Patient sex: M
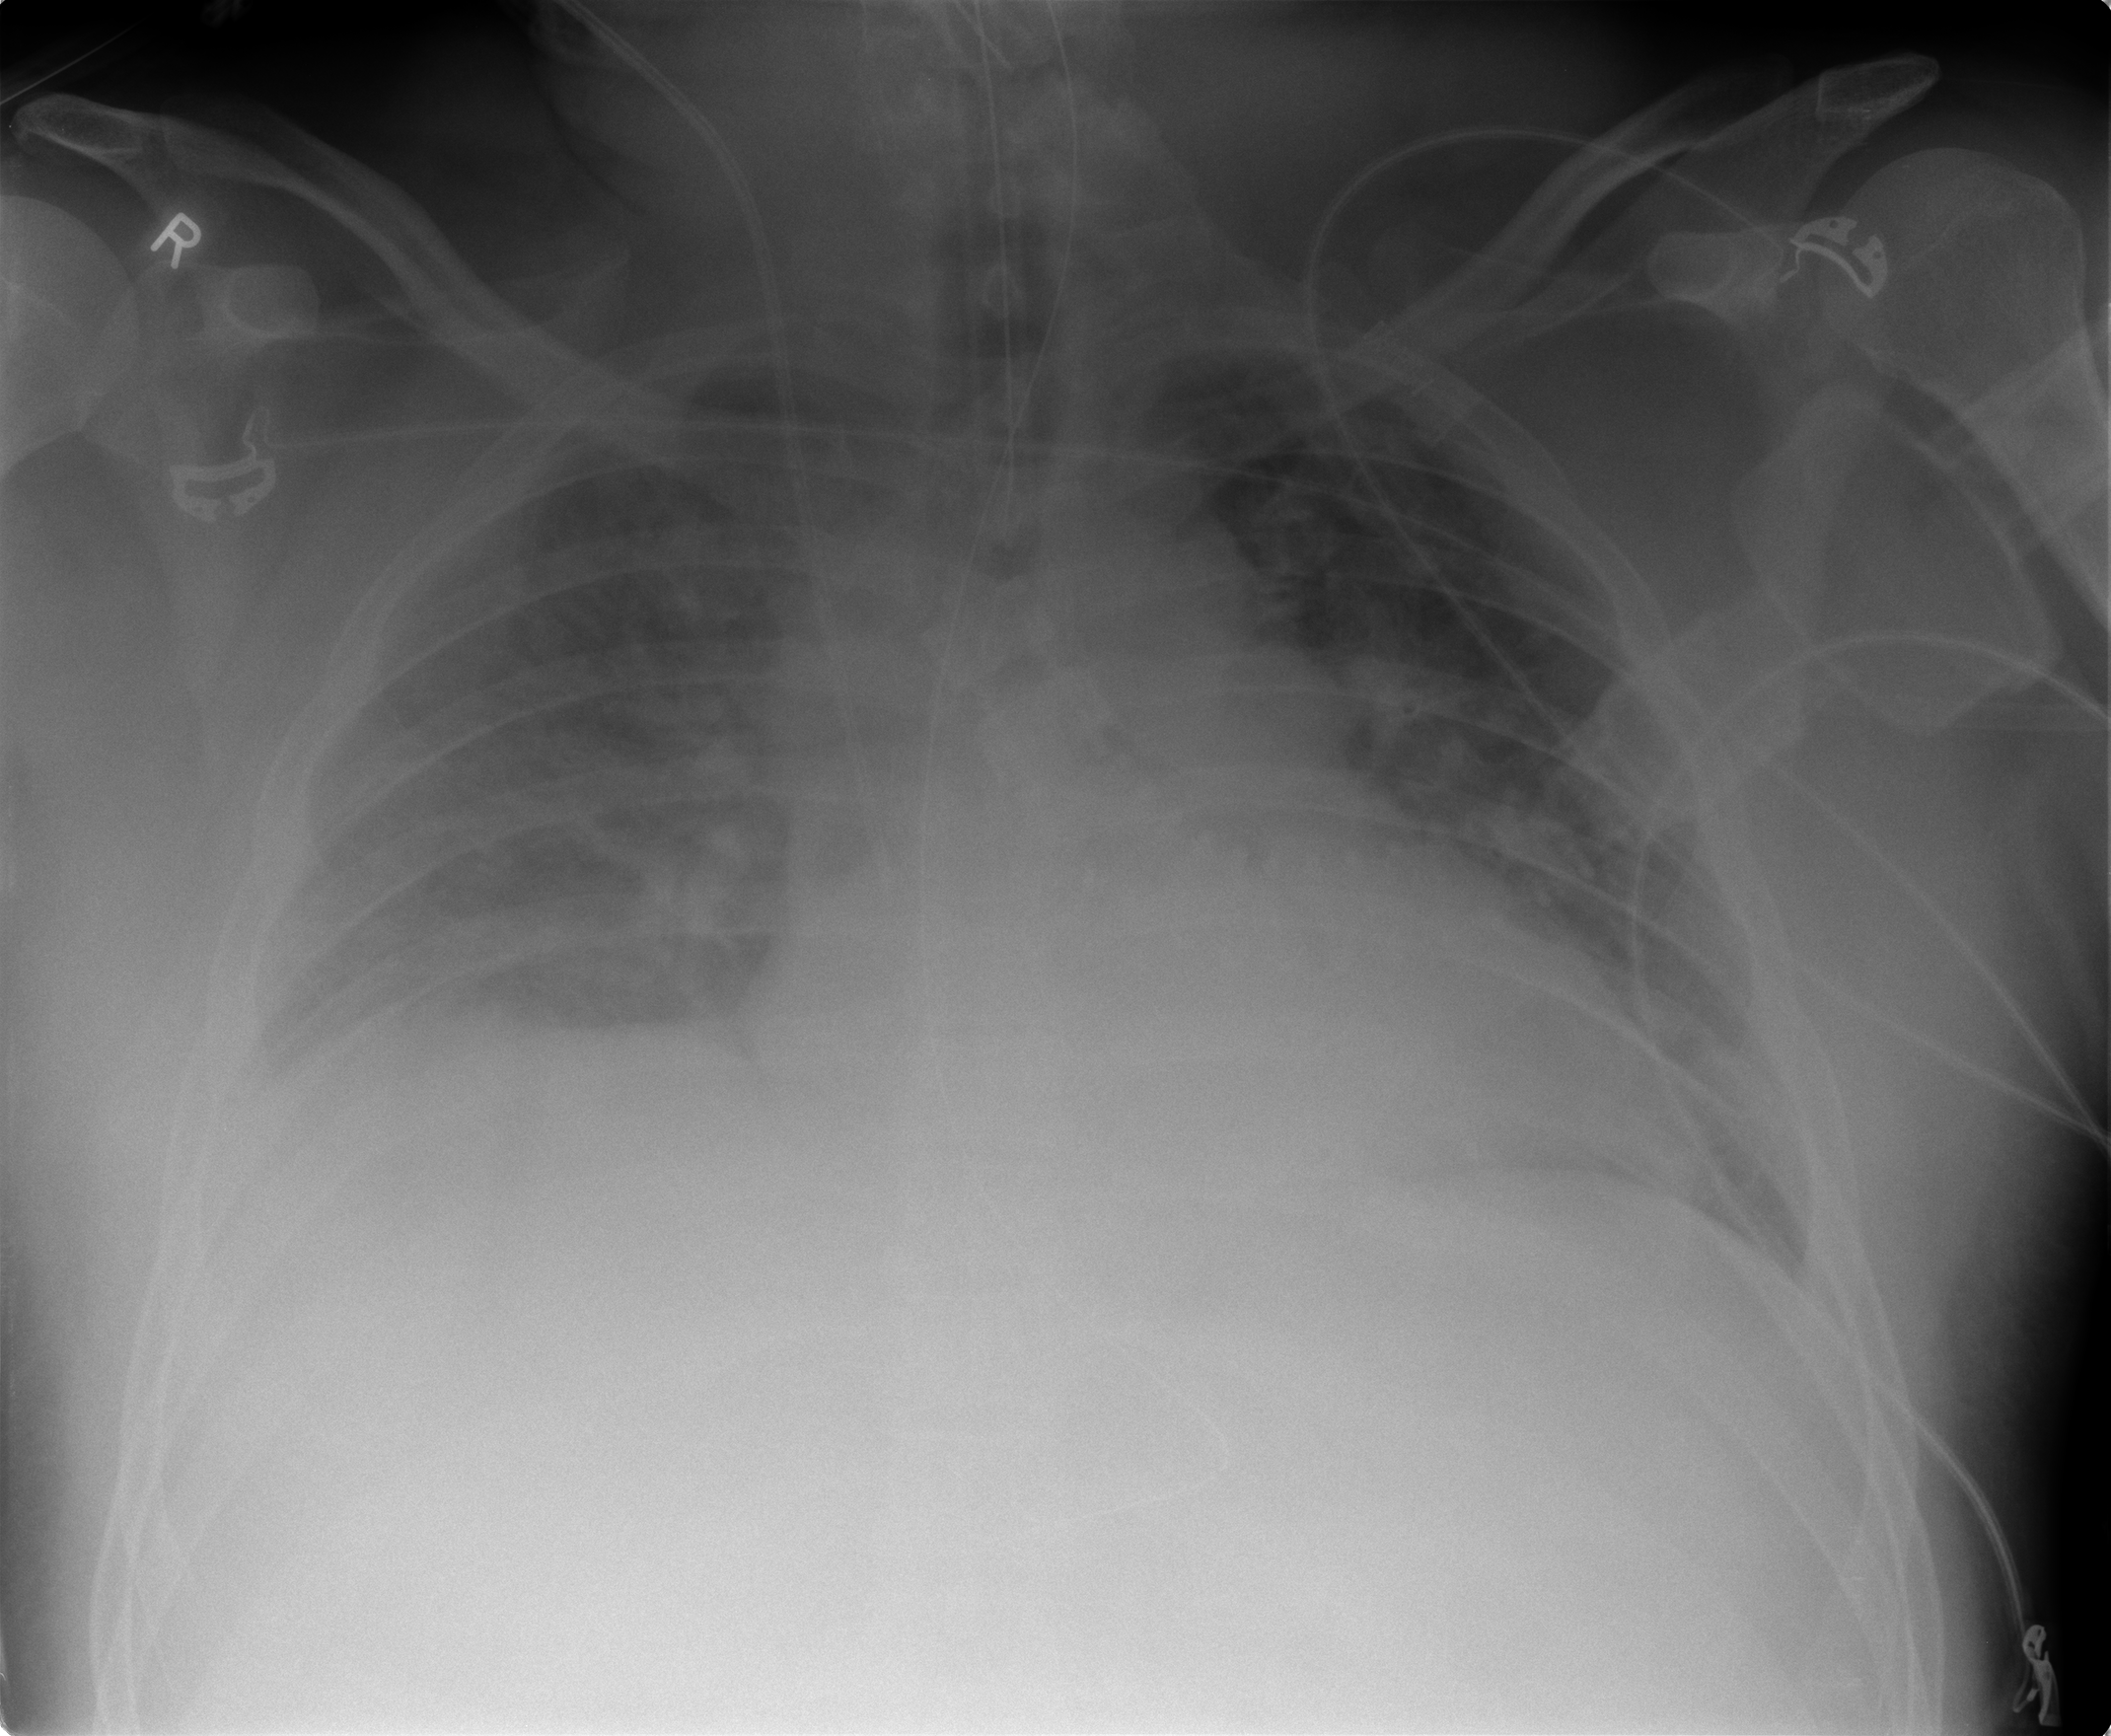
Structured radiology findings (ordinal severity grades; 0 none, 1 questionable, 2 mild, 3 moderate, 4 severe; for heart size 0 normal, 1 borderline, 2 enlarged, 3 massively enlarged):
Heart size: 2
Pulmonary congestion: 3
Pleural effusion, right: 2
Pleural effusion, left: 1
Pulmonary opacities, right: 3
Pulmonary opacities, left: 3
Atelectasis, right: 3
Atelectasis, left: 3